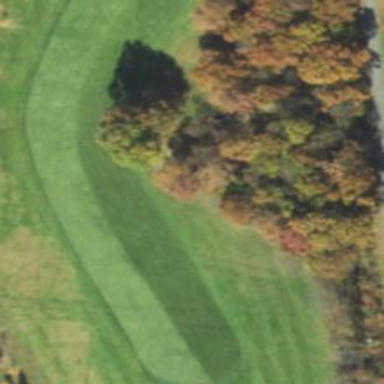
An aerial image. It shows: Grassy area designated as golf fairway.